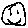
Label: smiley face